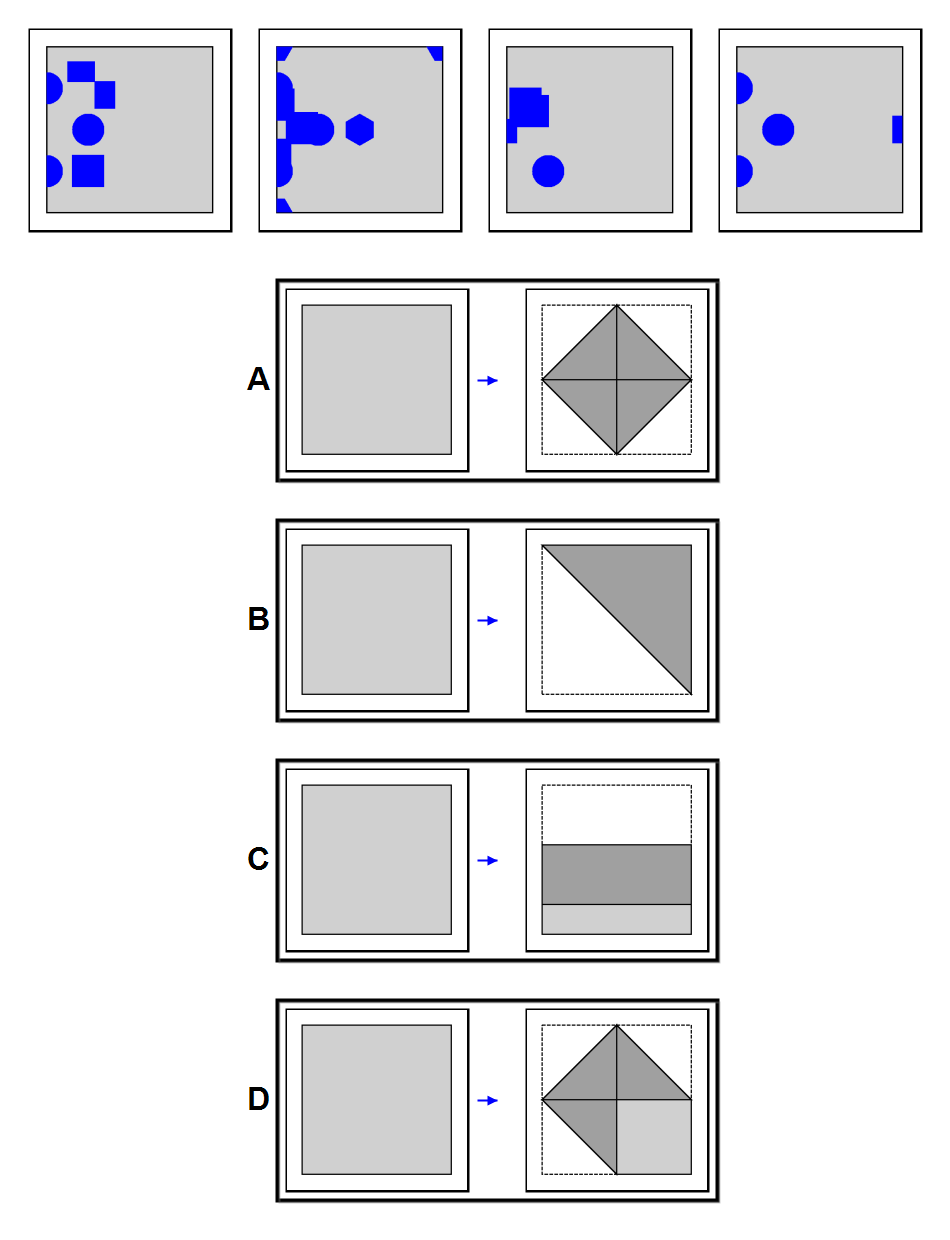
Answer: D